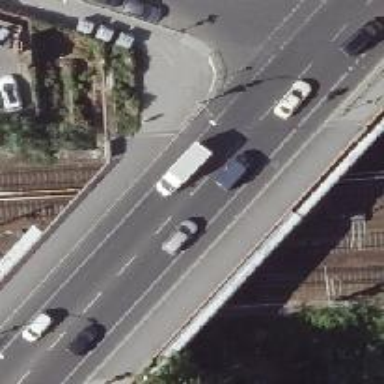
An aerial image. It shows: Tertiary road with asphalt surface crossing bridge. The road has separate sidewalks and exclusive lanes for cycling in both directions.